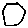
Label: hexagon